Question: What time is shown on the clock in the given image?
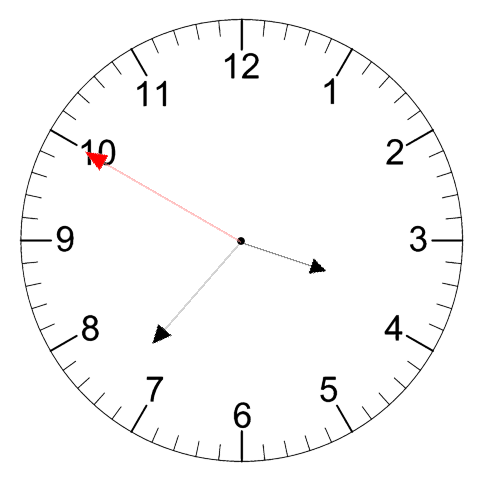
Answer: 03:36:50